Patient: sex F, age 38
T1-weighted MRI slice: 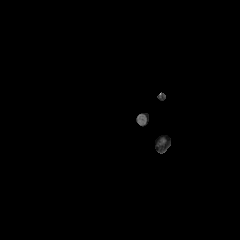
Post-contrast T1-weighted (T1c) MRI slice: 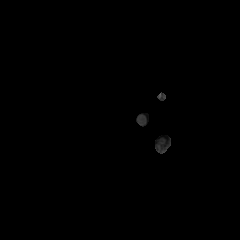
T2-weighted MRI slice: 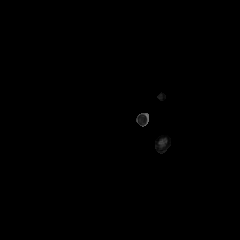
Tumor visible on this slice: no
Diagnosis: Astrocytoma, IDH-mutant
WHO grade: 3